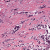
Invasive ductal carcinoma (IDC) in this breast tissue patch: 0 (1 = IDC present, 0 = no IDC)